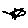
Label: star